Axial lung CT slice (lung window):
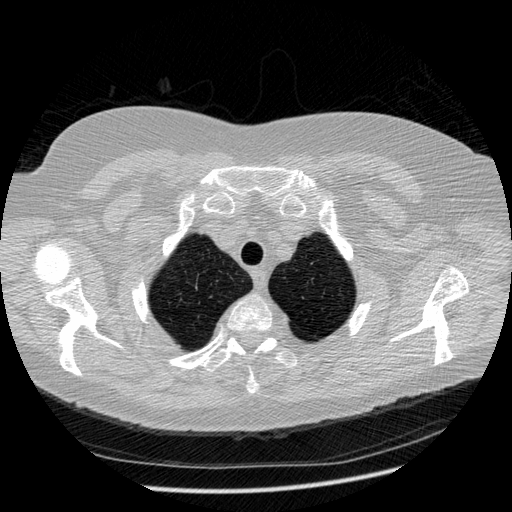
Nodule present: no